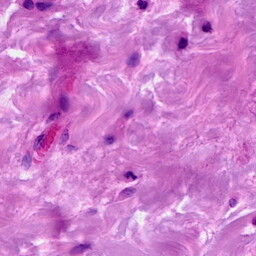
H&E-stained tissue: Breast